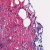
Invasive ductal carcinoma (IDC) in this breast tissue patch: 0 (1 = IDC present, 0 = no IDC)